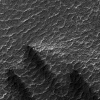
Atmospheric dust classification: not_dusty